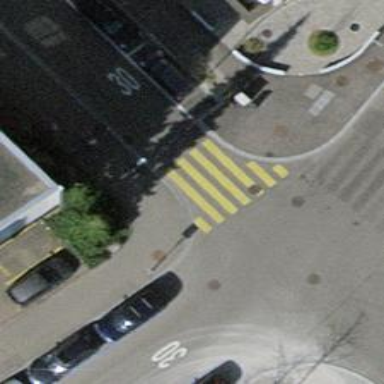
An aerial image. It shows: Kerb barrier.